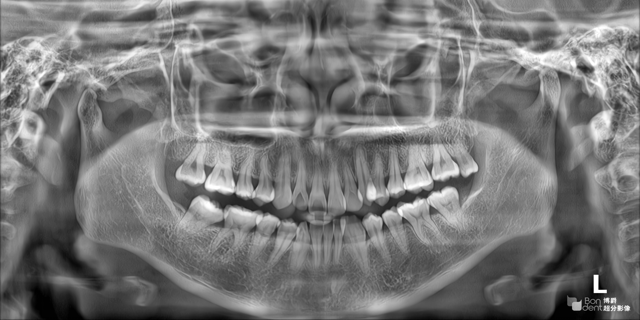
adult